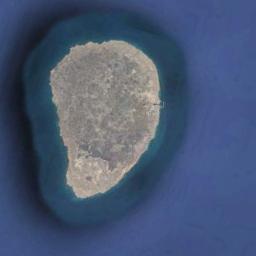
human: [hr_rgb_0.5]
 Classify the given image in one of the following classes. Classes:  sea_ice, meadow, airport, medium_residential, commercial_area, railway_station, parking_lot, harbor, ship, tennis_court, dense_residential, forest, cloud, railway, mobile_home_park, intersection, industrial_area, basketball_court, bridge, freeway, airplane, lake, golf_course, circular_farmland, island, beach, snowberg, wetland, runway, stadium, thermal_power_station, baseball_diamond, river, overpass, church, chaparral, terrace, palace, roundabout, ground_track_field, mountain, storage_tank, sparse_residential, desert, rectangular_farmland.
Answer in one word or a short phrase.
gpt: island